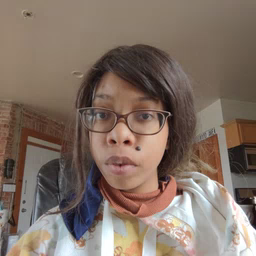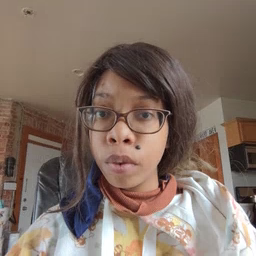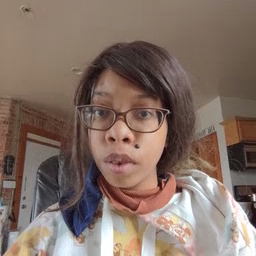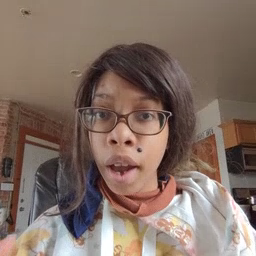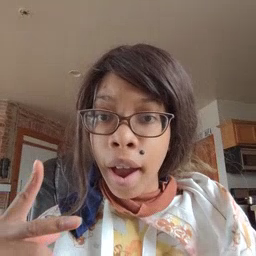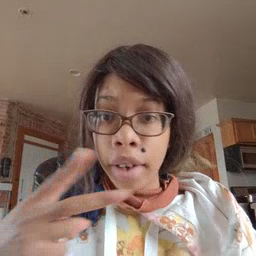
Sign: cut